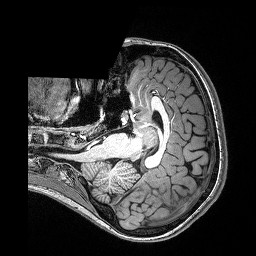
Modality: T1w
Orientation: axial